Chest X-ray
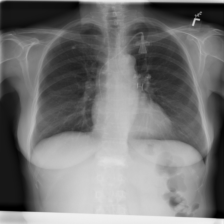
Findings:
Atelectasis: positive
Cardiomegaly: positive
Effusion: positive
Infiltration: negative
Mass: negative
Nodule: negative
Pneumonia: negative
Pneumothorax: negative
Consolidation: positive
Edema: negative
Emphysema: negative
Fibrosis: negative
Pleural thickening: negative
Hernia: negative